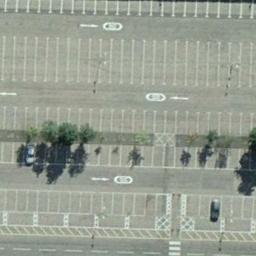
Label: parking_lot